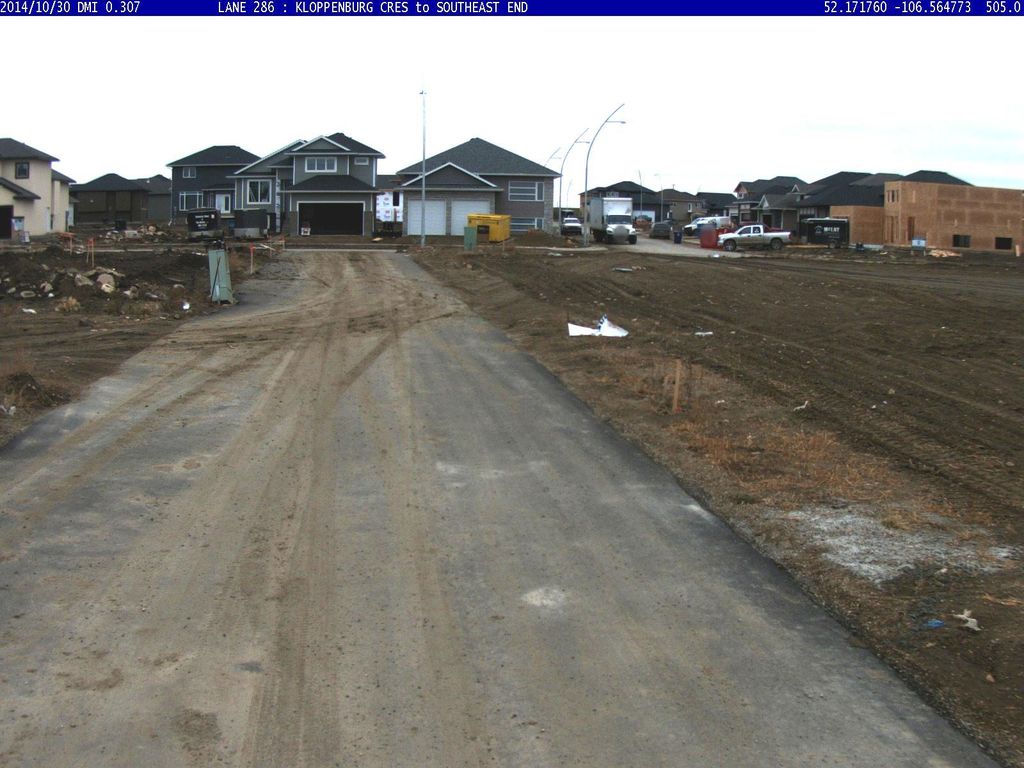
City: saskatoon